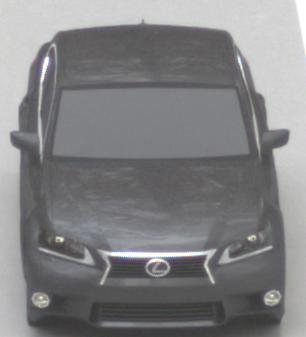
Make: Lexus
Model: GS 250
Detailed model: GS (L10)
Model produced from: 2012/06
Model produced until: 2013/12
Doors: 4
Color: gray
Road condition: wet road
Daytime: morning or afternoon
Contrast: low contrast